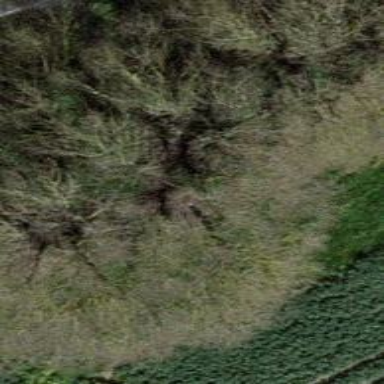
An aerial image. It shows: Deciduous broadleaved forest.